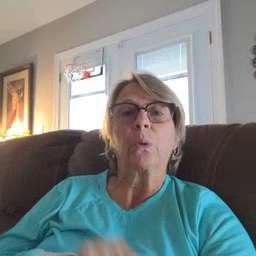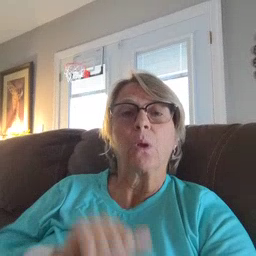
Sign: blue